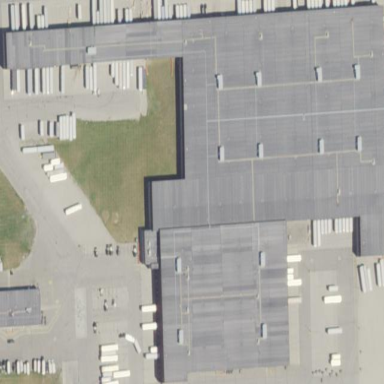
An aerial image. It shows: Commercial building that functions as post depot.